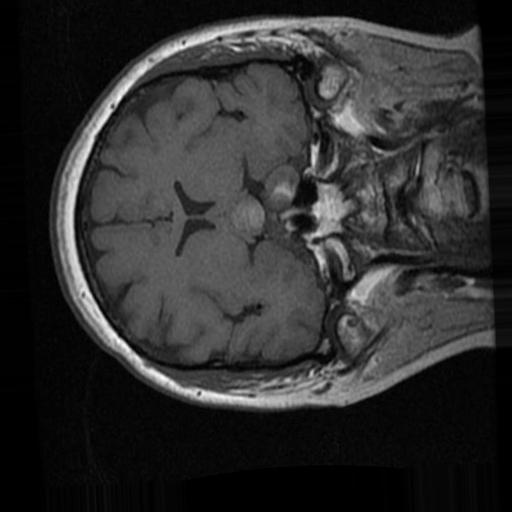
Label: brain_tumor